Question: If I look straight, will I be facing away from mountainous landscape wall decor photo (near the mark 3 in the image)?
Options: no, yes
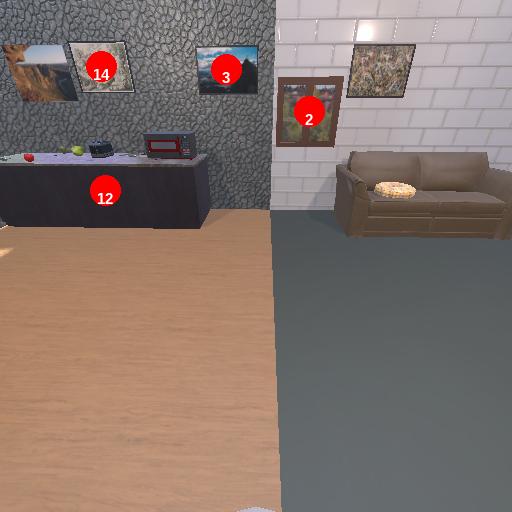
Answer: no